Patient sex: M
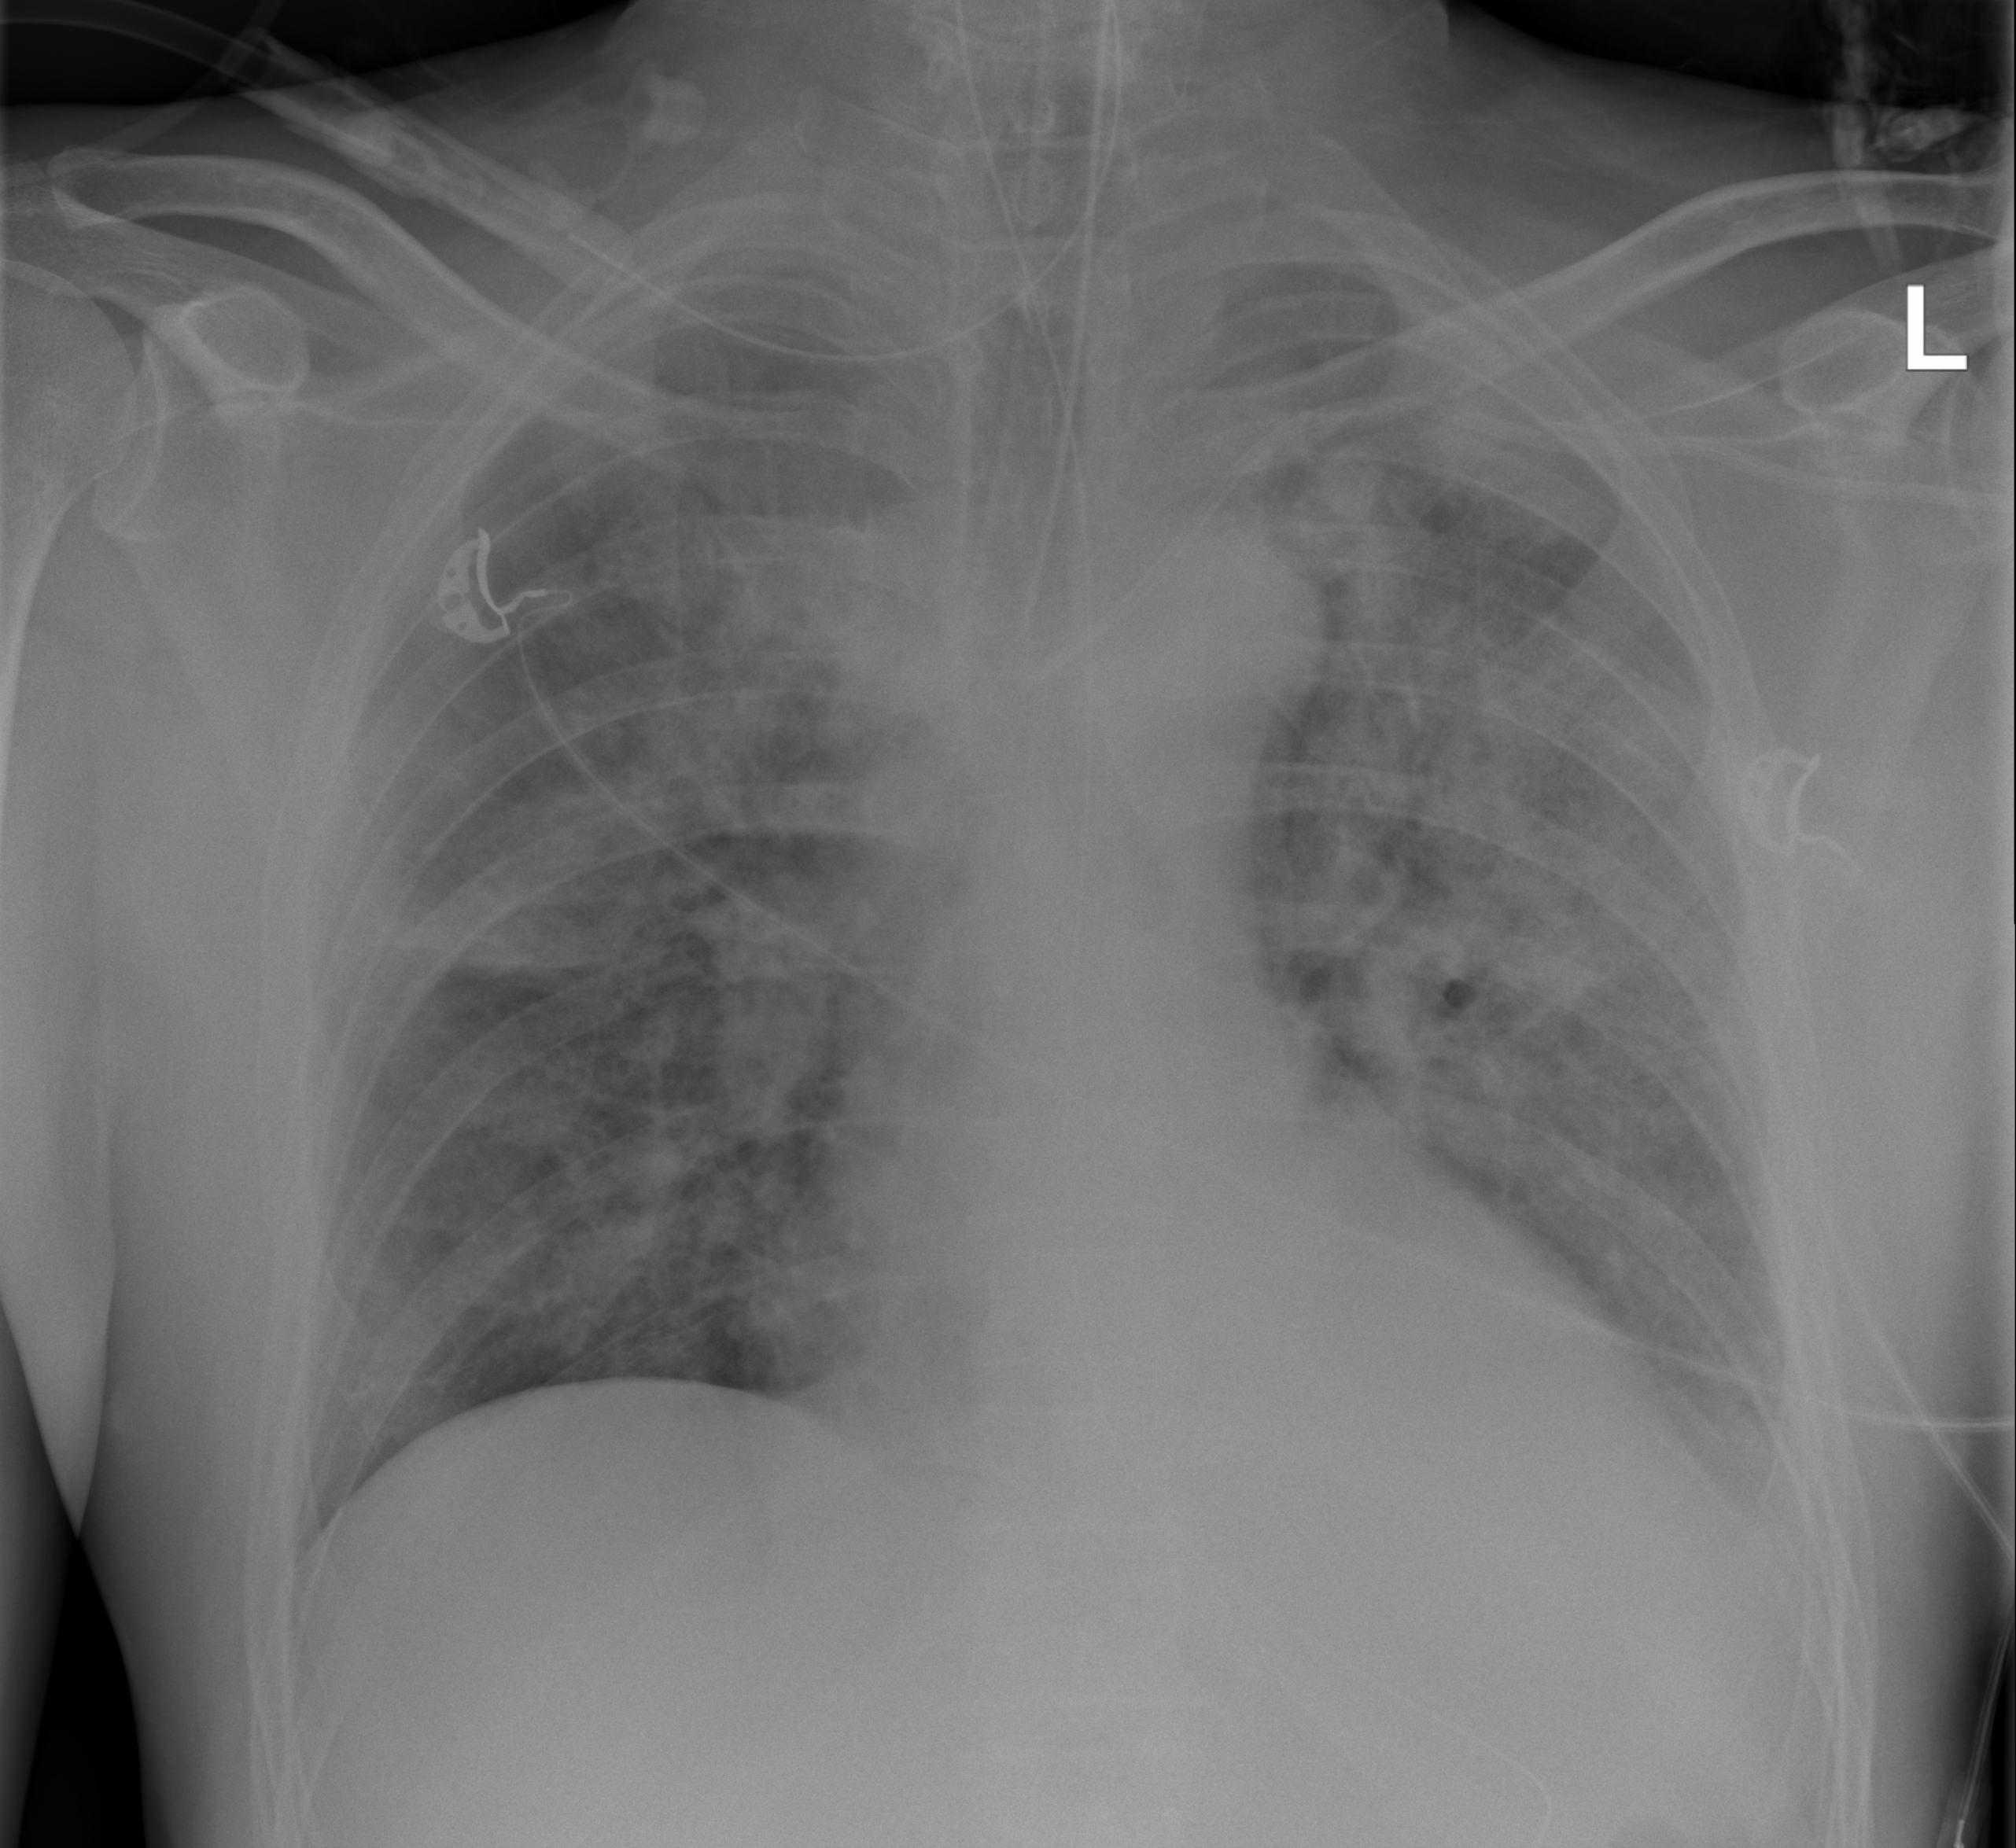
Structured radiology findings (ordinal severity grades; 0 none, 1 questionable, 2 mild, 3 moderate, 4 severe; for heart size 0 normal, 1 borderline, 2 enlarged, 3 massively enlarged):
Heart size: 2
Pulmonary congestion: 2
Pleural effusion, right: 0
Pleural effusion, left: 2
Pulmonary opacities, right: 3
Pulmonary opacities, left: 3
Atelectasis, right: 3
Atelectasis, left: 4